Field crop: maize
Growth stage: 2
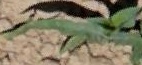
Species: maize